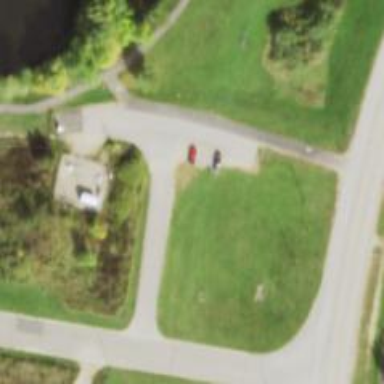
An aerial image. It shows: Disc golf course designed for leisure and sport.